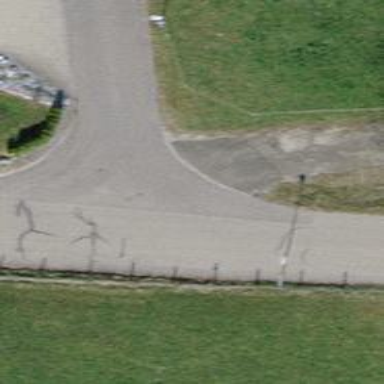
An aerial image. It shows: Unclassified road with asphalt surface and no sidewalk.